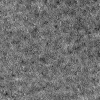
Atmospheric dust classification: not_dusty